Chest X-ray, AP view. Patient: 33 years old, sex M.
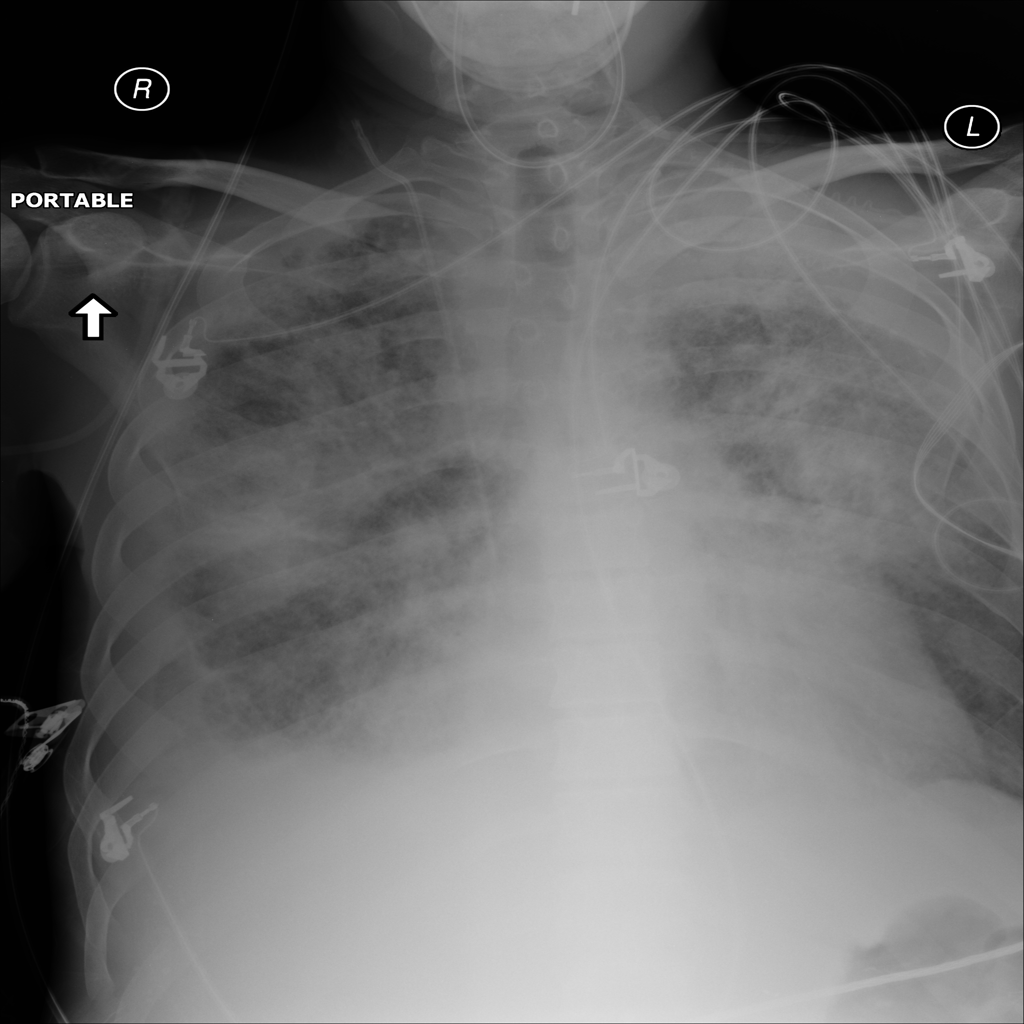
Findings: Pleural_Thickening